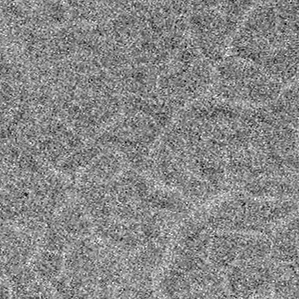
Label: frost